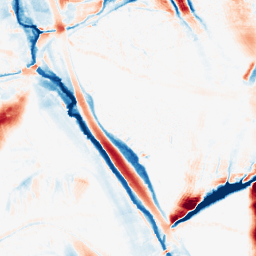
Category: morphological
Decomposition family: morphological_ellipse
Decomposition parameters: operation: average
width: 20
height: 50
Upsampling method: linear_exact
Upsampling parameters: scale: 4
Upsampling scale: 4